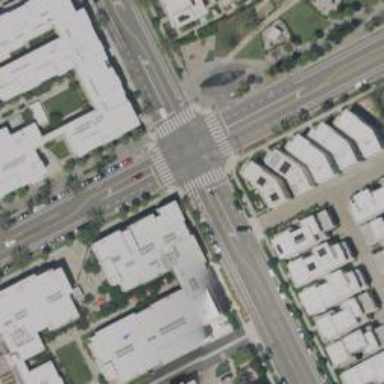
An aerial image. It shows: Pedestrian crossing with zebra markings on footway.